Interaction volume radius: 10 \u00c5
Interaction volume height: 25 \u00c5
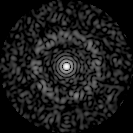
Disorder parameter: 0.8366